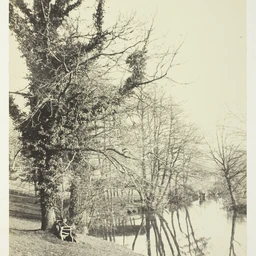
Title: On the Mole
Artist: Alfred Rosling
Caption: on the mole, albumen silver print, 19th century, photographic process, photography, photograph, alfred rosling, a work made of albumen print, photography and media, art institute of chicago